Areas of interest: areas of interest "Hebei Renqiu No. 1 Middle School North Campus"
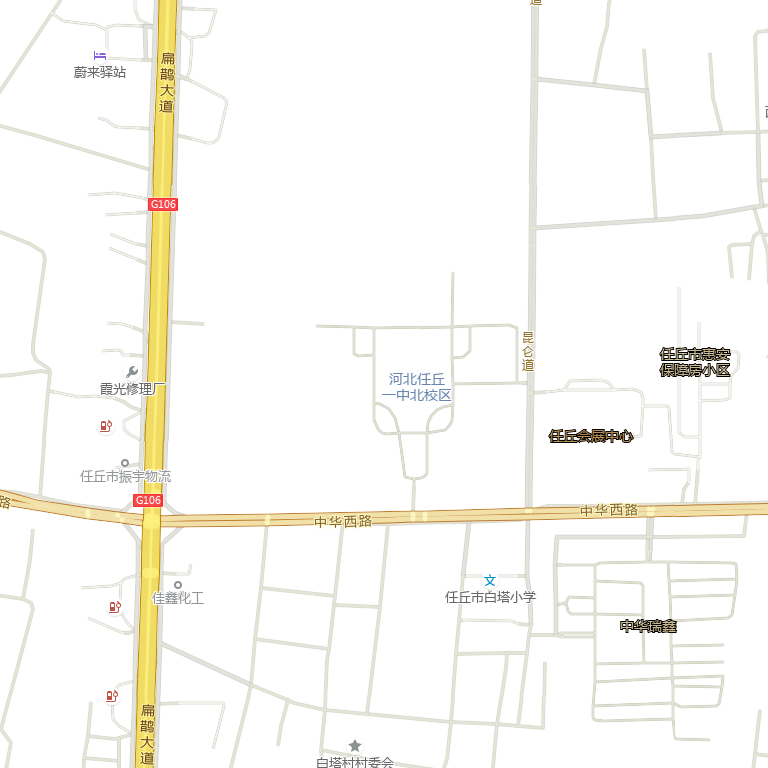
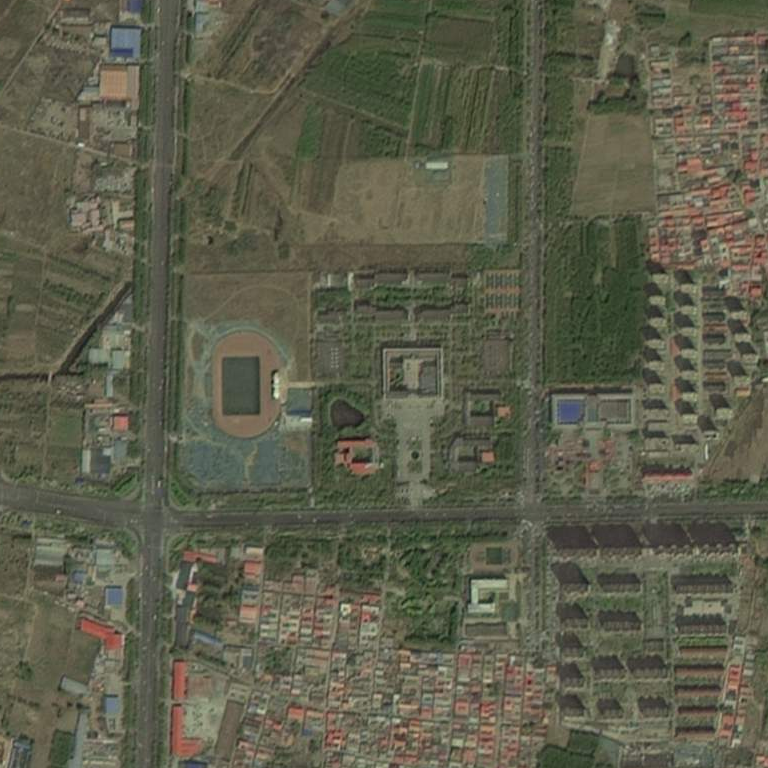